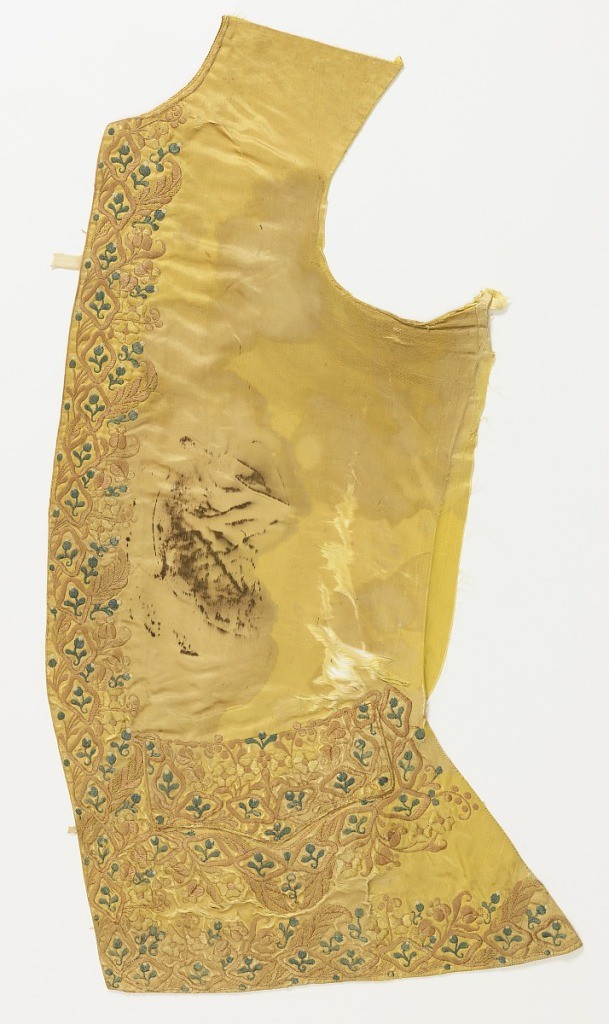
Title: Pair of waistcoat fronts
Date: mid- 18th century
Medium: silk Technique: embroidered in satin stitches on satin weave
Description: Pair of waistcoat fronts with curved hems and flap pockets. Yellow silk satin, embroidered in satin stitch on front, lower and pocket edges with a dense, small-scale floral design in pale green, yellow and pinks. Badly damaged.